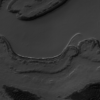
Label: not_dusty